Question: I have a project that is VB.Net and C# and resharper installed in our VS2012 environment.
Resharper is pretty cool most of the time, but it has some really annoying behaviour in VB.Net where it replaces normal, correct code with rubbish.
For example, if I type in "Select Case" it'll replace it with "[Select] CaseInsensitiveComparer "

I actually prefer the native VB.Net intellisense to the resharper one. How do I turn this off?
Mostly I want to reclaim the use of my 'SPACE' key as a space. Not as 'accept resharper's suggestion'...
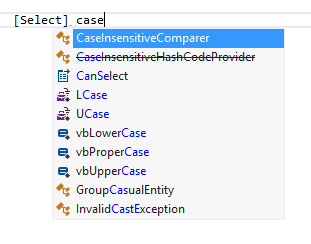
Answer: This is a known problem. While we work on it, there are several ways to work around it.
1. ReSharper | Options -> Environment | IntelliSense | Completing Characters -> turn off "Complete on space". ReSharper wouldn't complete on space, but would still complete on other characters.
2. ReSharper | Options -> Environment | IntelliSense | Autopopup -> VB.NET -> set everything to "Display but do not preselect". This way ReSharper would only complete when you press Tab or Ctrl+Enter.
3. ReSharper | Options -> Environment | IntelliSense | General -> set Limited ReSharper IntelliSense and turn off VB.NET. This would completely turn off ReSharper IntelliSense and restore Visual Studio's one for VB.NET. Other ReSharper features (highlightings, refactorings and so on) would still work.